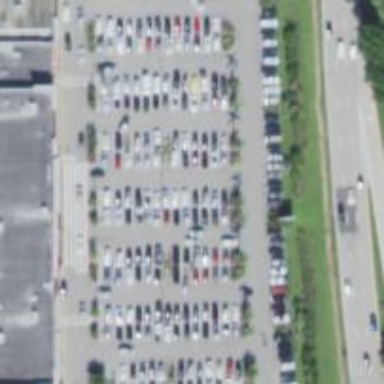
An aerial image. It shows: Trolley bay.